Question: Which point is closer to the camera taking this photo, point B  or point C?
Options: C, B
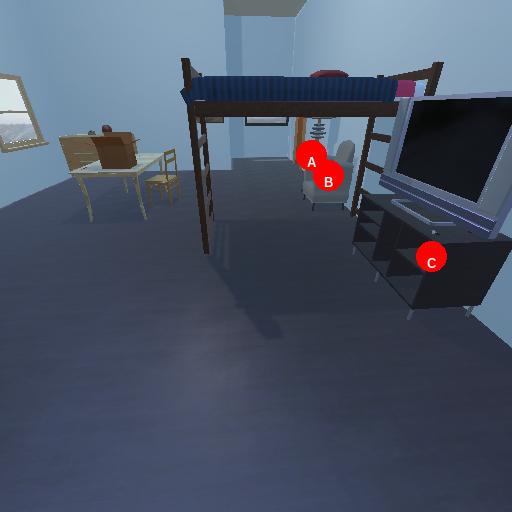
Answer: C